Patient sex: M
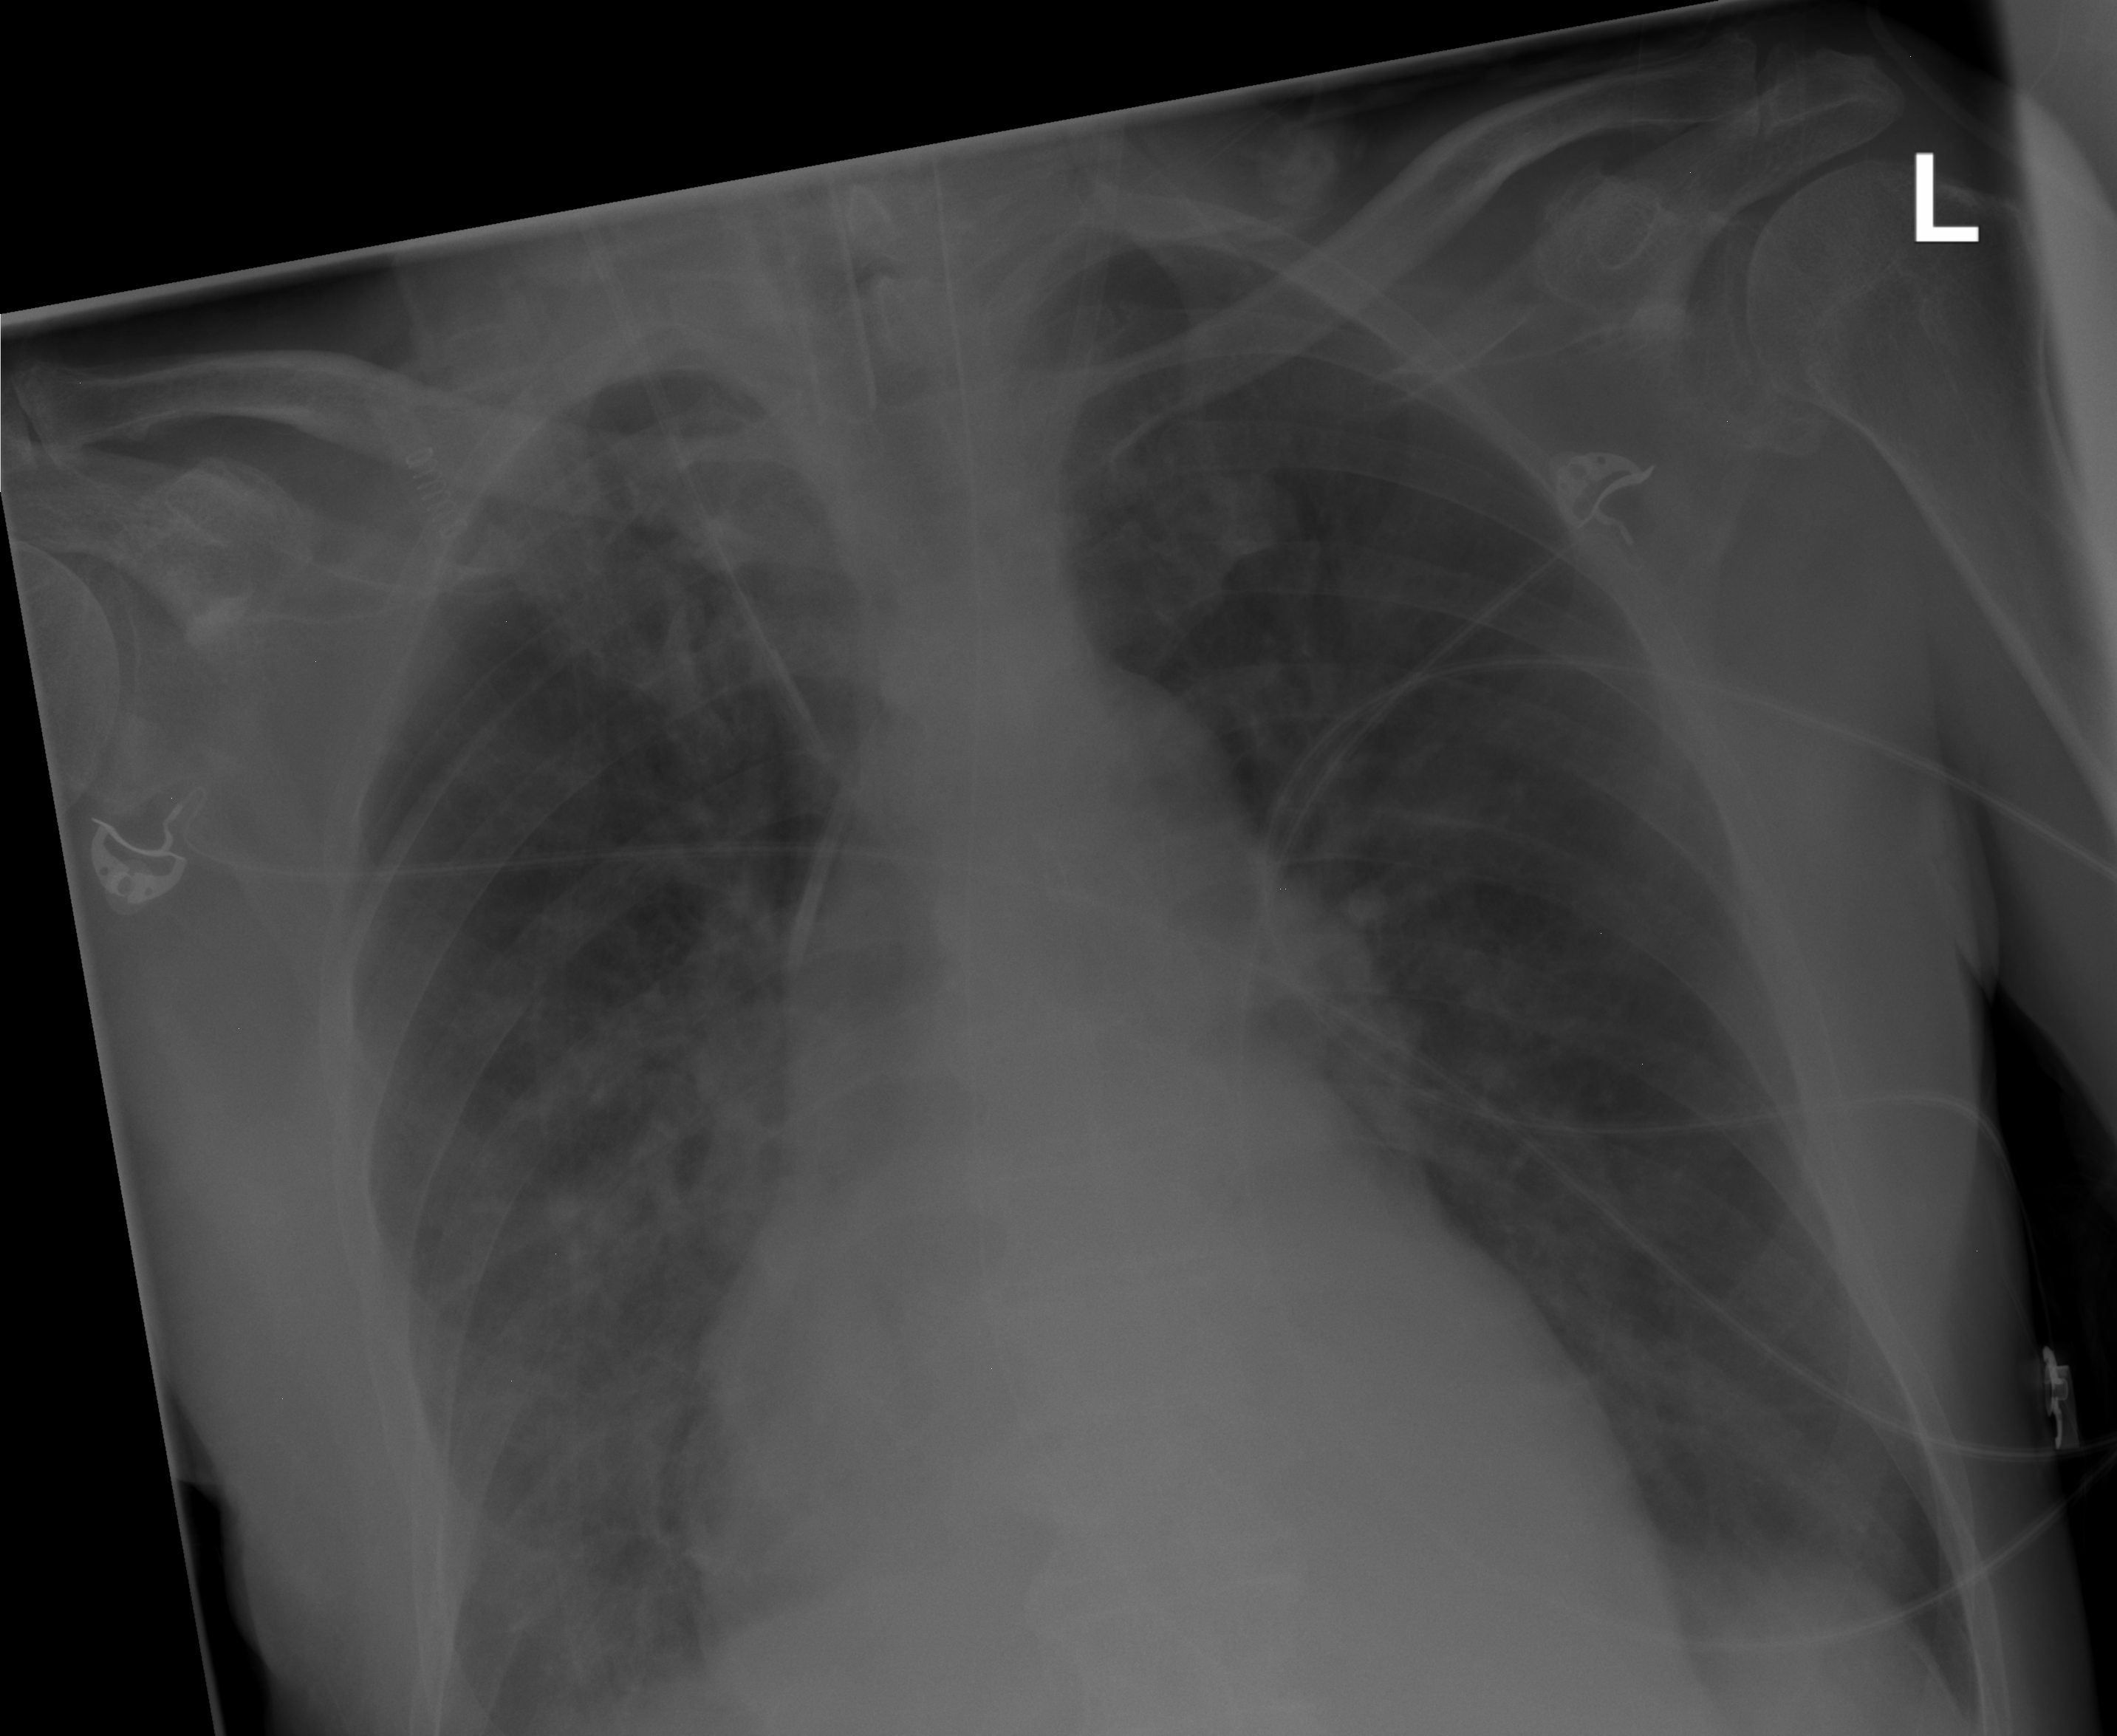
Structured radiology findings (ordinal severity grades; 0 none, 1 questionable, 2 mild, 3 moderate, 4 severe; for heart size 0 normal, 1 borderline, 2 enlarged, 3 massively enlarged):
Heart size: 2
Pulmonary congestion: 0
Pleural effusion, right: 0
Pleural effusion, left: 0
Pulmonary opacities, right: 2
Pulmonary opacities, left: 0
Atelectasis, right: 2
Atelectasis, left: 0